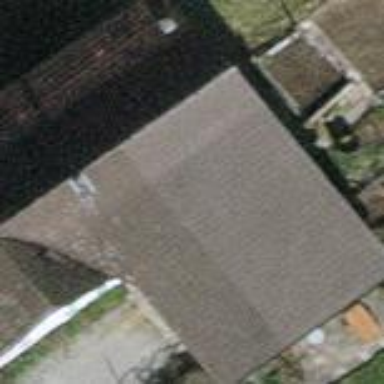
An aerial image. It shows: Rural barn.